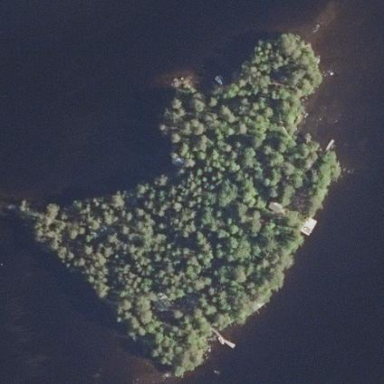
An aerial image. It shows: Islet.